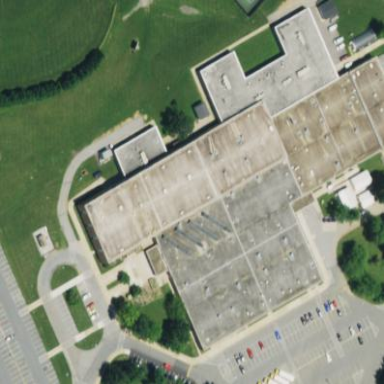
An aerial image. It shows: School building.